Question: I would like to add a UISegmentController in the top of my UITableViewController, just like in the AppStore.

I have tried googleing this but either I am search for the wrong things, or too view have written about this.
How can I do this, keeping it in the top with a different design than the UINavigationBar.
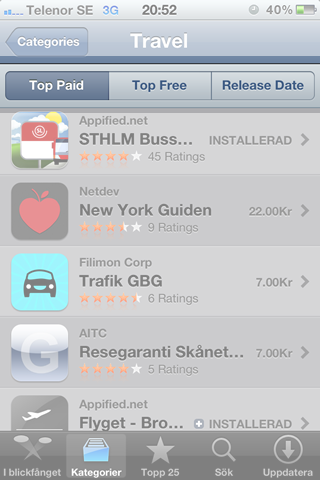
Answer: It may not be a UITableViewController. It might be just a UIViewController with a segment control at the top of the XIB and a tableview placed underneath the segment control. That way, you could scroll the table view without scrolling the segment control.